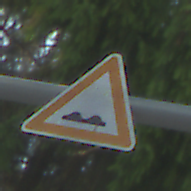
Verkehrszeichen: UnebeneFahrbahn
Umgebung: Outdoor, Suburban
Tageszeit: SunriseSunset
Wetter: PartlyCloudy
Licht: Natural
Jahreszeit: NotSpecified
Kontrast: MediumContrast